Field crop: maize
Growth stage: 1
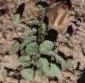
Species: convolvulus